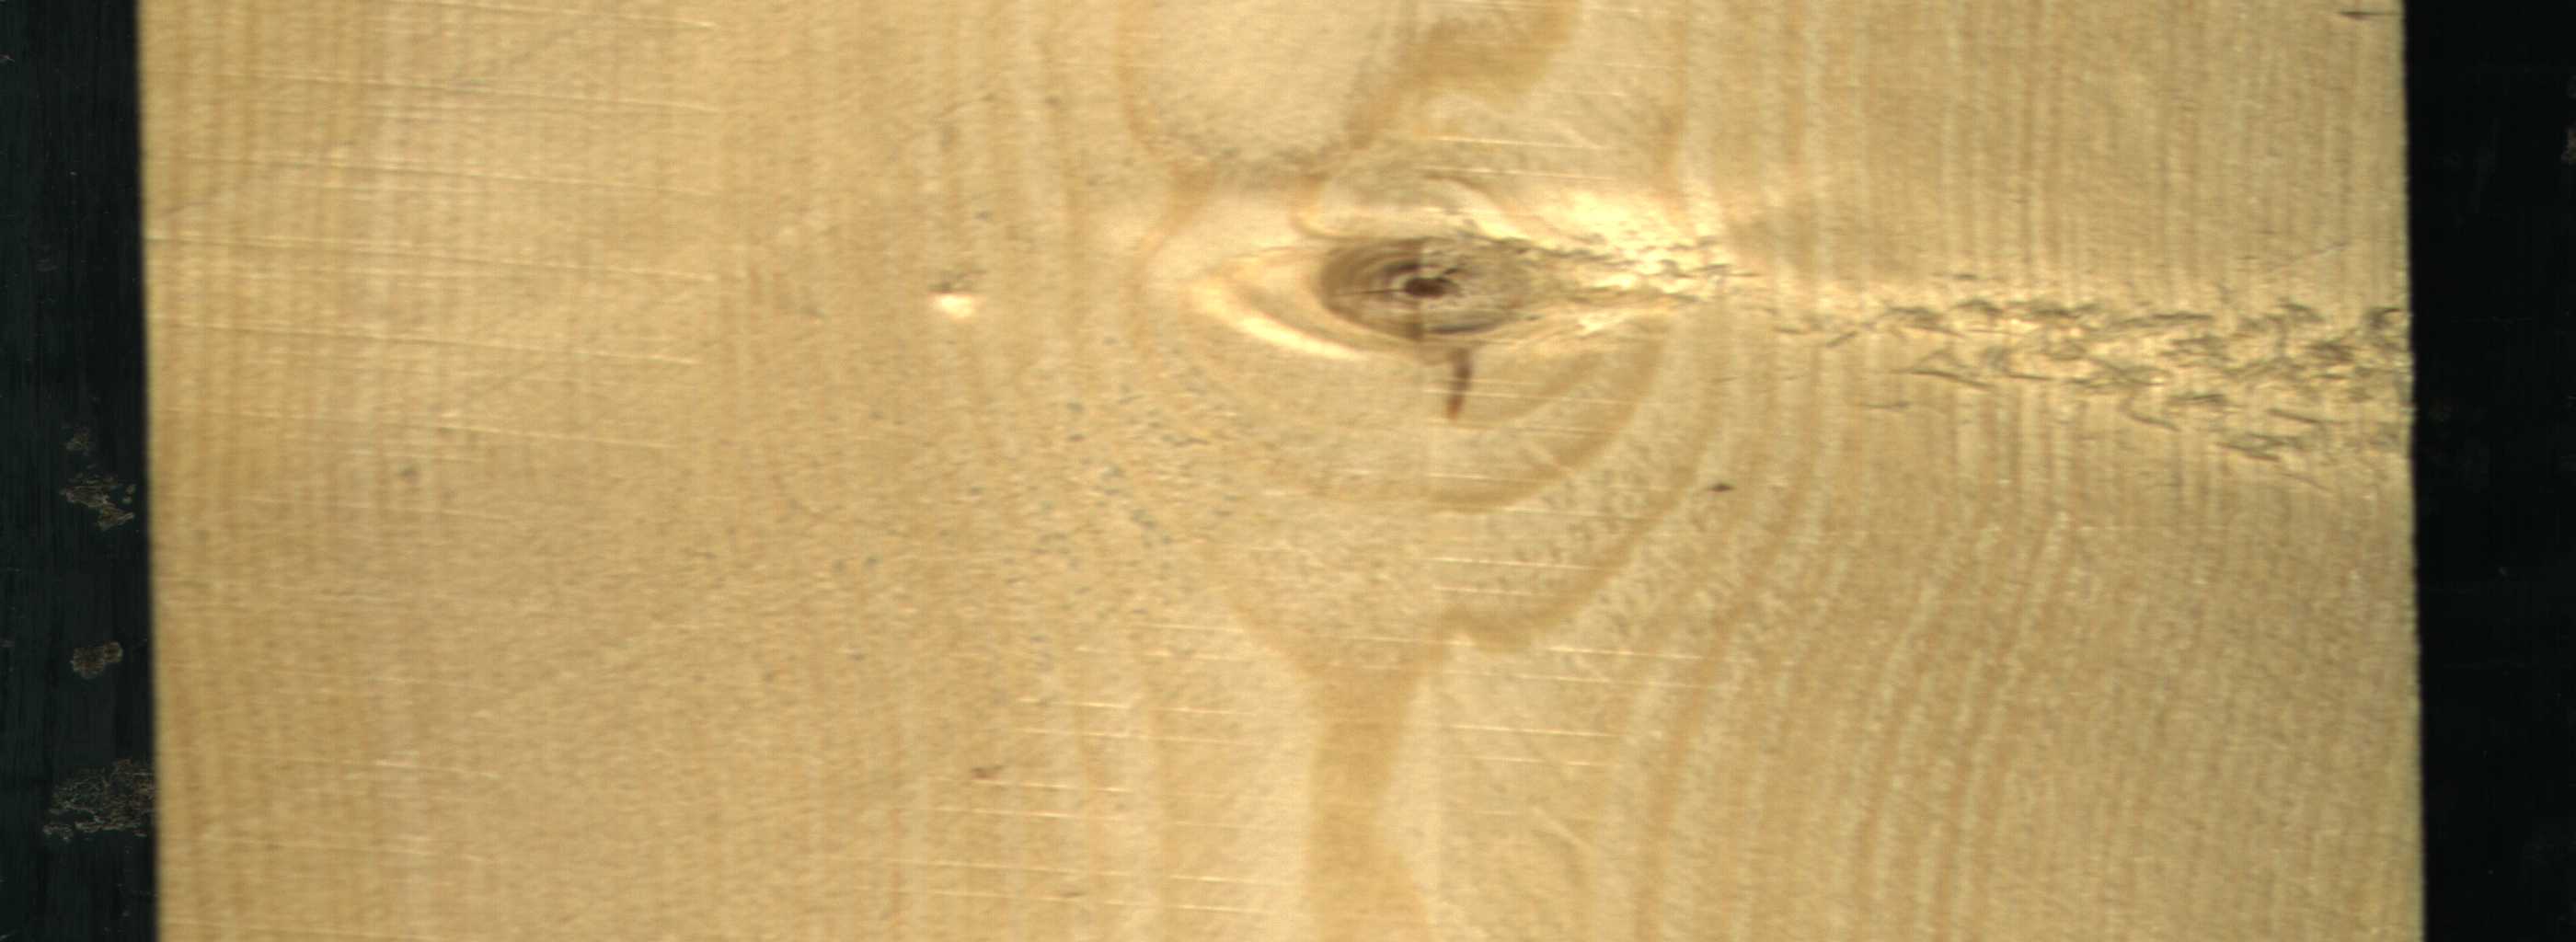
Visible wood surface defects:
Live_Knot